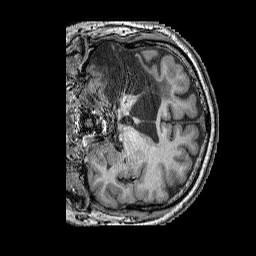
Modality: T1w
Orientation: coronal
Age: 41
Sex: male
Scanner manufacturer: siemens
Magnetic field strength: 3 T
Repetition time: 2.25 s
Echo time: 0.00411 s